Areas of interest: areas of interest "Gansu Province Radio and Television Group"
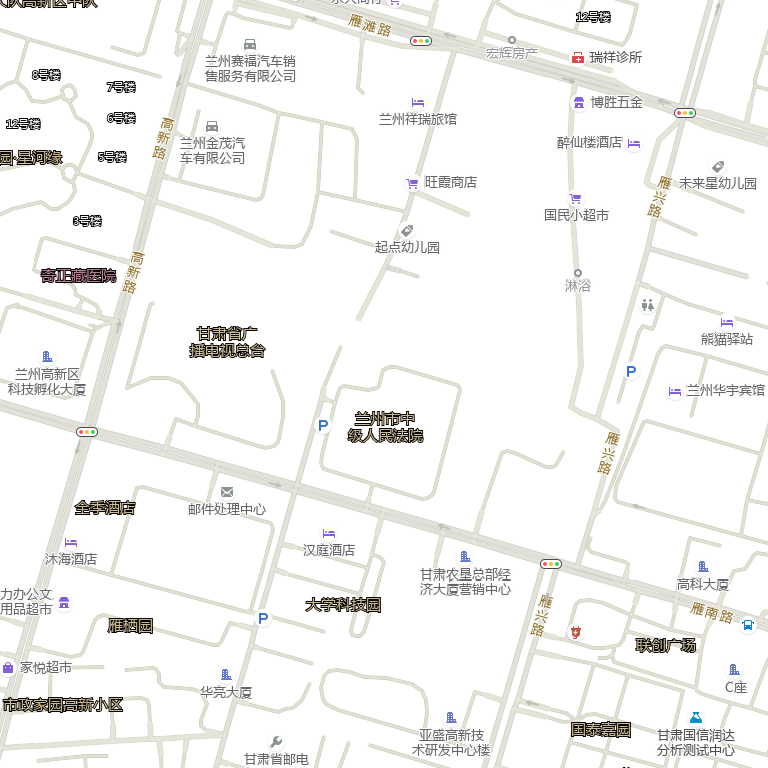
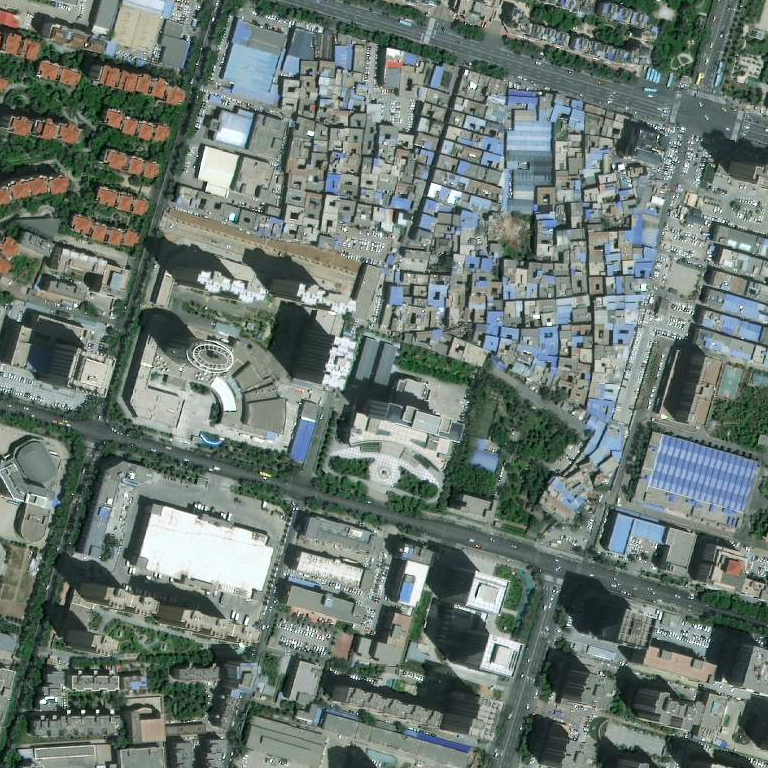